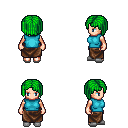
a pixel art fantasy rpg character, female body template, human, light skin, teal sleeveless shirt, robe skirt, green pageboy hairstyle, white slippers, four views (front, back, left, right), 2x2 character sprite sheet, small pixel art, hard edges, no anti-aliasing